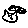
Label: cat